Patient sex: M
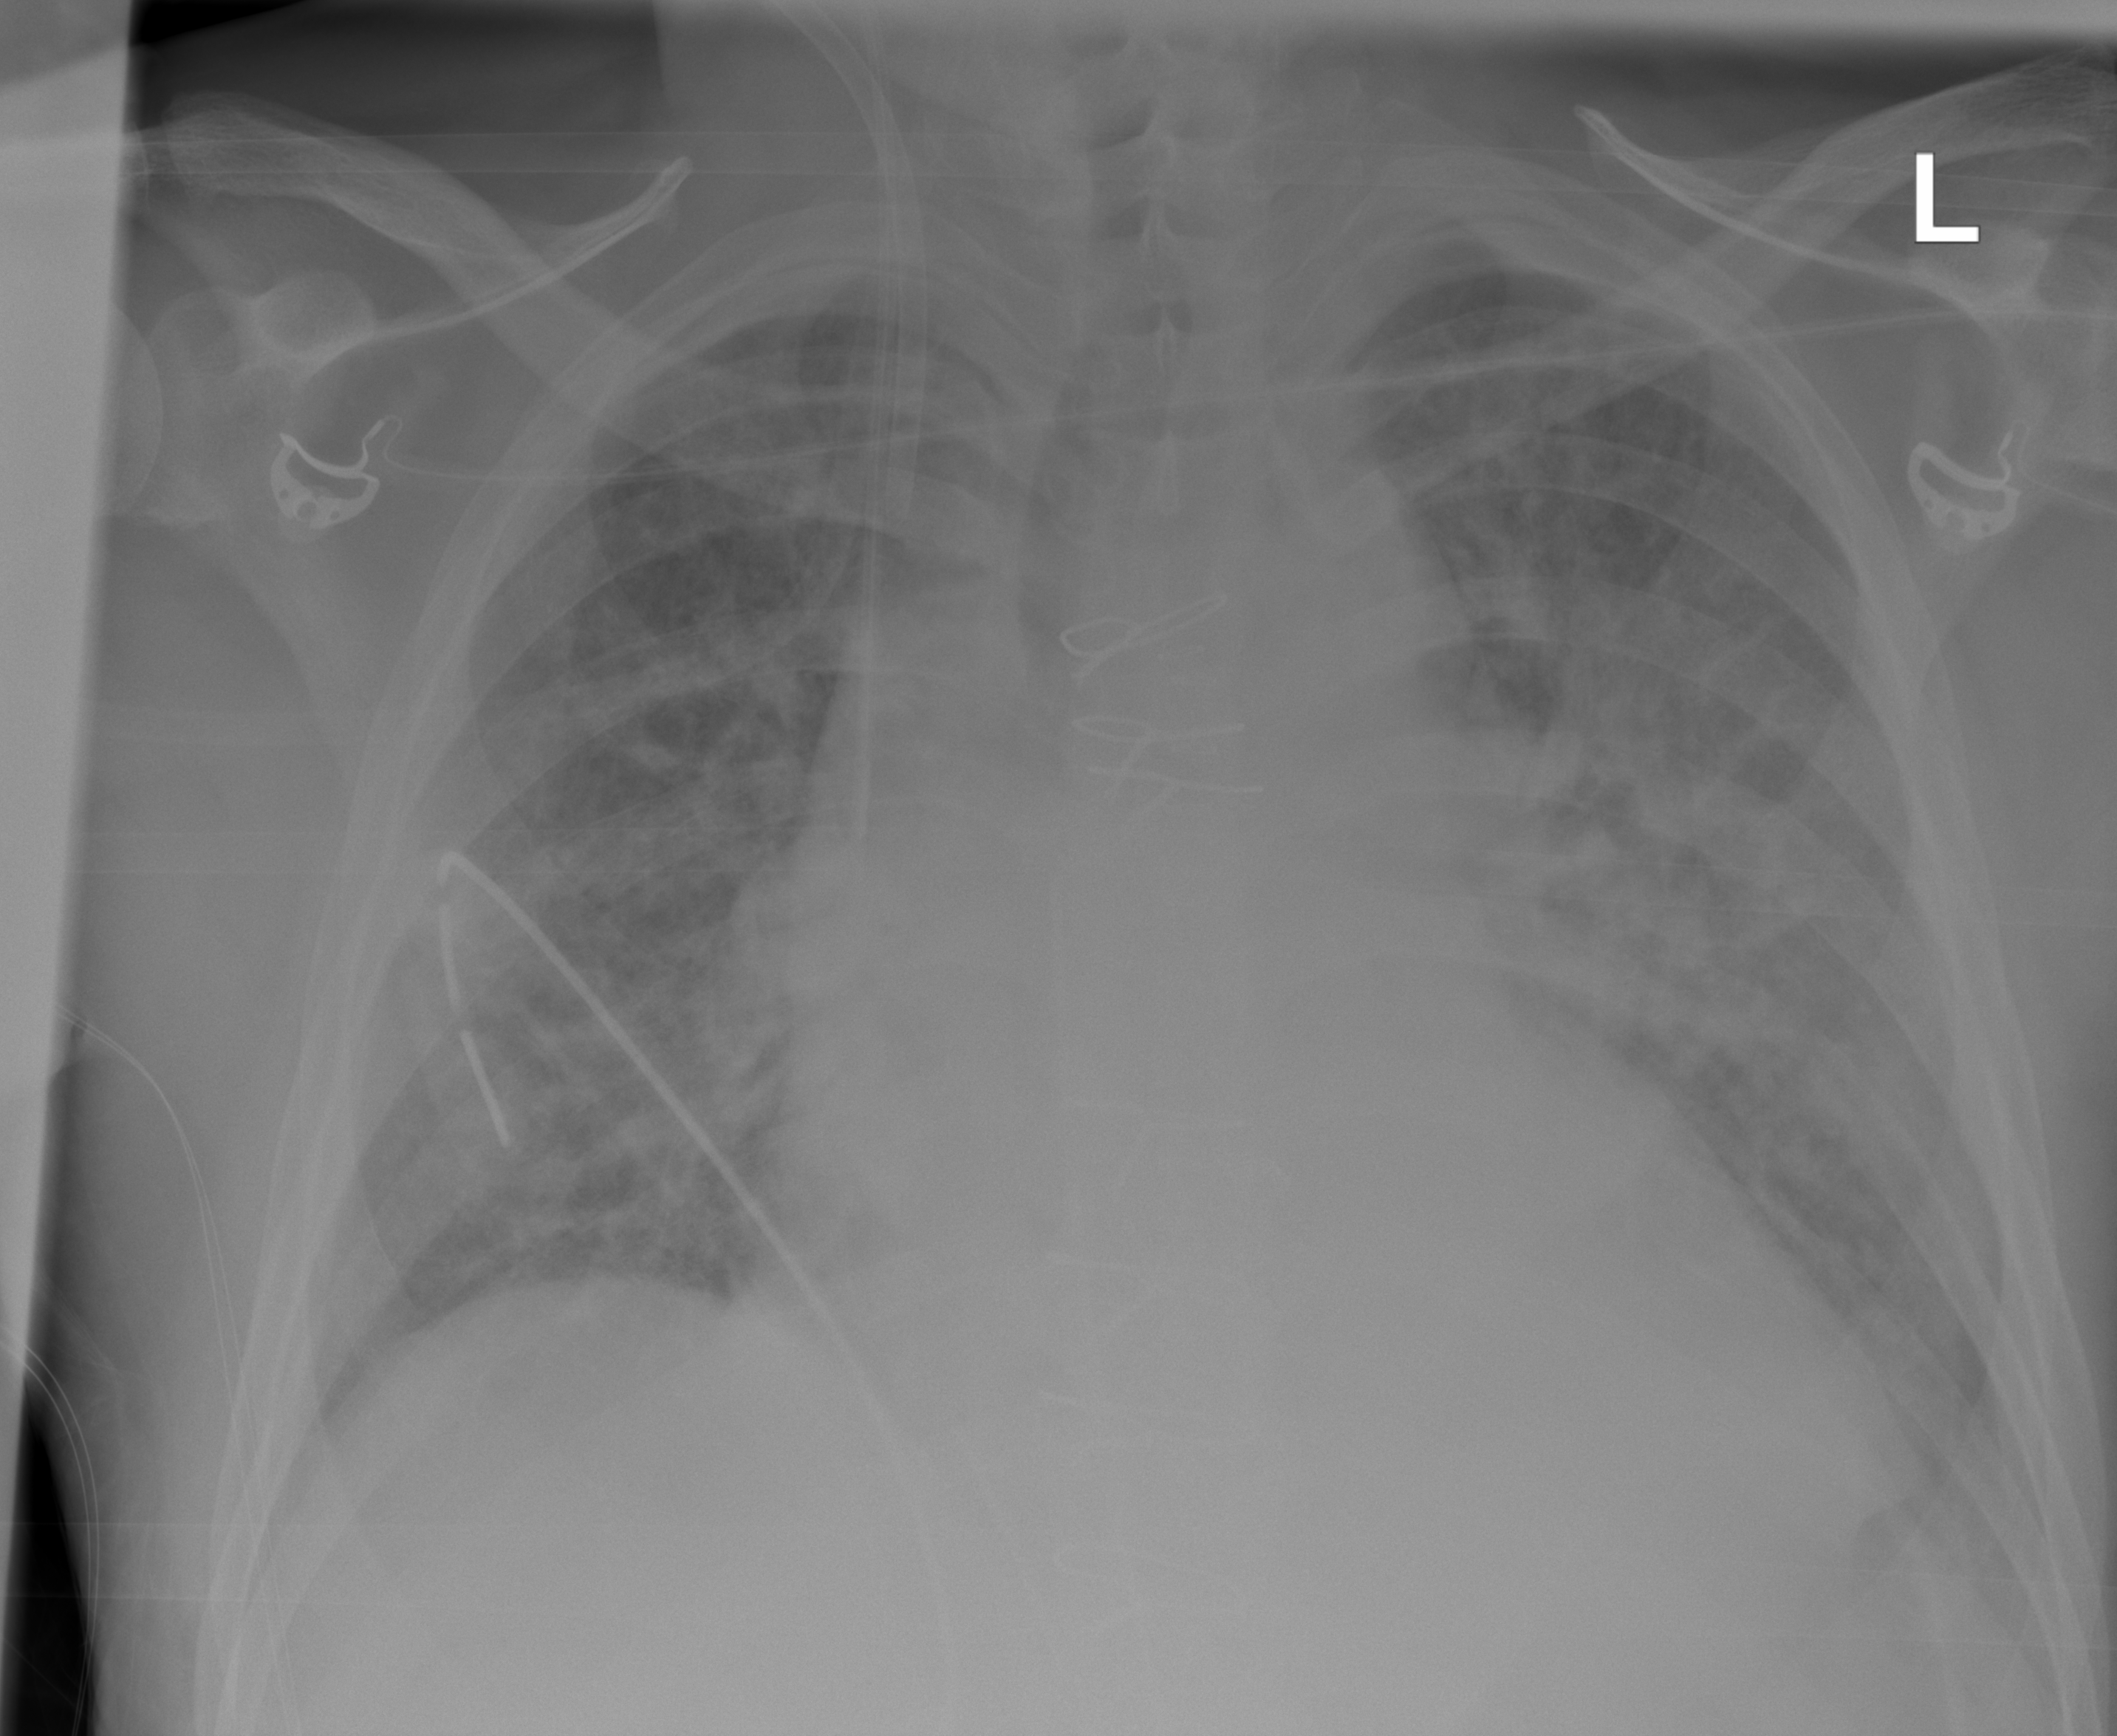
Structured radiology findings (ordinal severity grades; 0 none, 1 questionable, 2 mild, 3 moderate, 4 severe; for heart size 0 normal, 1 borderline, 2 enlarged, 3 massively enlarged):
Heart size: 1
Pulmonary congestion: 2
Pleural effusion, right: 0
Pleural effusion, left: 0
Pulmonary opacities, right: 2
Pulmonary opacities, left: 3
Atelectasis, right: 2
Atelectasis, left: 0